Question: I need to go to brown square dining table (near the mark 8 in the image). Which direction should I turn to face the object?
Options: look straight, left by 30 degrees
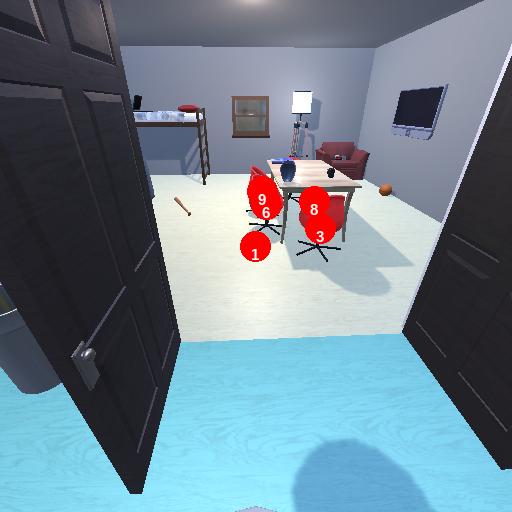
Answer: look straight